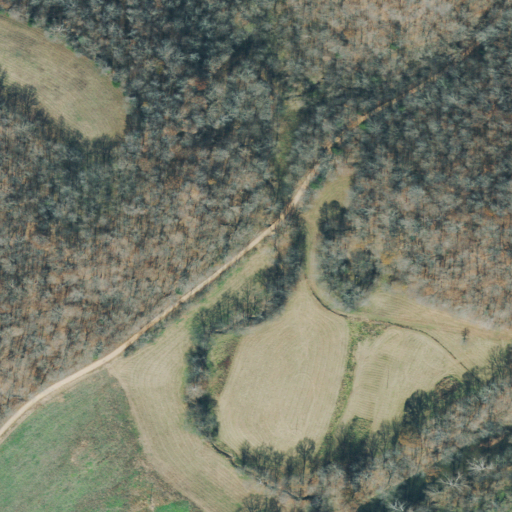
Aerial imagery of valley in Tennessee named Stillhouse Hollow containing deciduous forest, pasture, open development, mixed forest, and cultivated crops